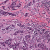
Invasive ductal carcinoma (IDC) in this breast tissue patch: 1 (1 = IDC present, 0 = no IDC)